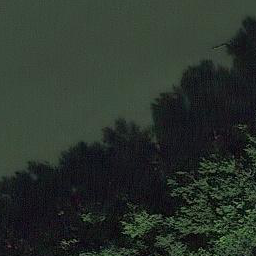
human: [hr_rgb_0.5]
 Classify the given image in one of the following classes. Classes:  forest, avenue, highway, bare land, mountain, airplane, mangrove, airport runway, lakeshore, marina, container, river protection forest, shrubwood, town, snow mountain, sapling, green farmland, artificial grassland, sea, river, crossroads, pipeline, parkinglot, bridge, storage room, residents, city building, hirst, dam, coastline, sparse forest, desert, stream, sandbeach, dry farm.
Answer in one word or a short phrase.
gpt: river protection forest